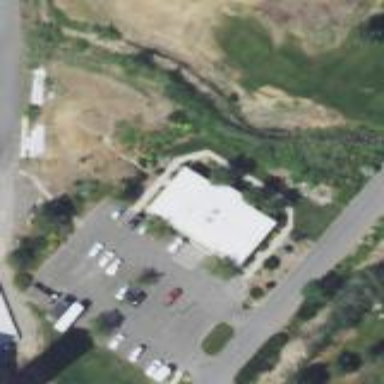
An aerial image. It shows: Parking area.